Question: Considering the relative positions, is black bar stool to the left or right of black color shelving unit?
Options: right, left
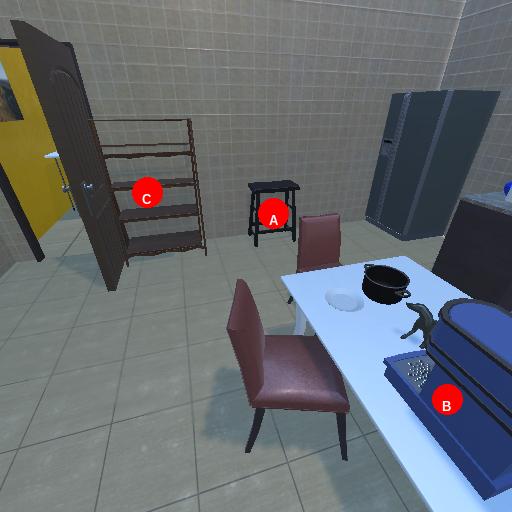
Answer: right